Question: When ever I see website like or one thing always comes to my mind is:
If you guys confused about what I'm talking about here's a screenshot from BitSnoop:

<URL>
In this torrent it has 3 different torrent trackers and all of them have different seeders/peers connected to them.
- -
I tried to do this in ASP.NET MVC but every time I failed so some one please enlighten me with your knowledge ;)
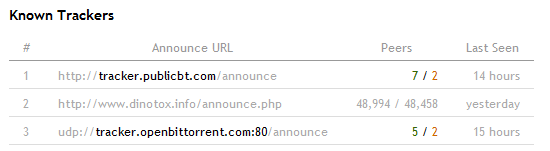
Answer: The folks are right; your question is extremely vague and ambigious (you don't even mention a language, just '.NET'!), and yet you appear to want an actual solution, which would require a language to be specified, so I added the C# tag.
Well anyway, let's start with parsing the torrrent...
<URL>, so you should probably search for a wrapper class that allows simple encoding/decoding.
Just download the file into a string and pass into the class.
As the Wikipedia page states, multiple trackers are kept inside the 'announce-list' key. All you'll need to do is parse this and you've got your multiple trackers.
As for the best way to store these in the database, I'll leave to someone with more knowledge of torrents, but it looks like a one-to-many-to-one relationship should be utilised.
- - -
I hope this helps. And I also hope you put more effort in before turning to the Internets for help! Nerd my arse! ;)